Question: I am using 'IntelliJ Idea' for the java 'libgdx' development. I have 3 android/desktop modules which shares the same 'libgdx' libraries. Currently i put libgdx libs in all 3 android/desktop modules. But its going to be more than 10 modules. And its a pain process.
So what i did is, created a common android/desktop lib folder in a a root level and added that folder as a lib dependency in each android/desktop module. Desktop compiles and runs fine. But Android app compiles but not running. I am getting this error
> "caused by com.badlogic.gdx.utils.GdxRuntimeException couldn't load
shared library 'gdx' for target: Linux, 32-bit"
I opened generated 'apk', it doesnt have the libgdx jar files. Even I tried setting export option for android libs in module settings. But its not working. Check the screenshot

I wanted the idea to export the linked referenced libraries to apk bundle. is there a way?
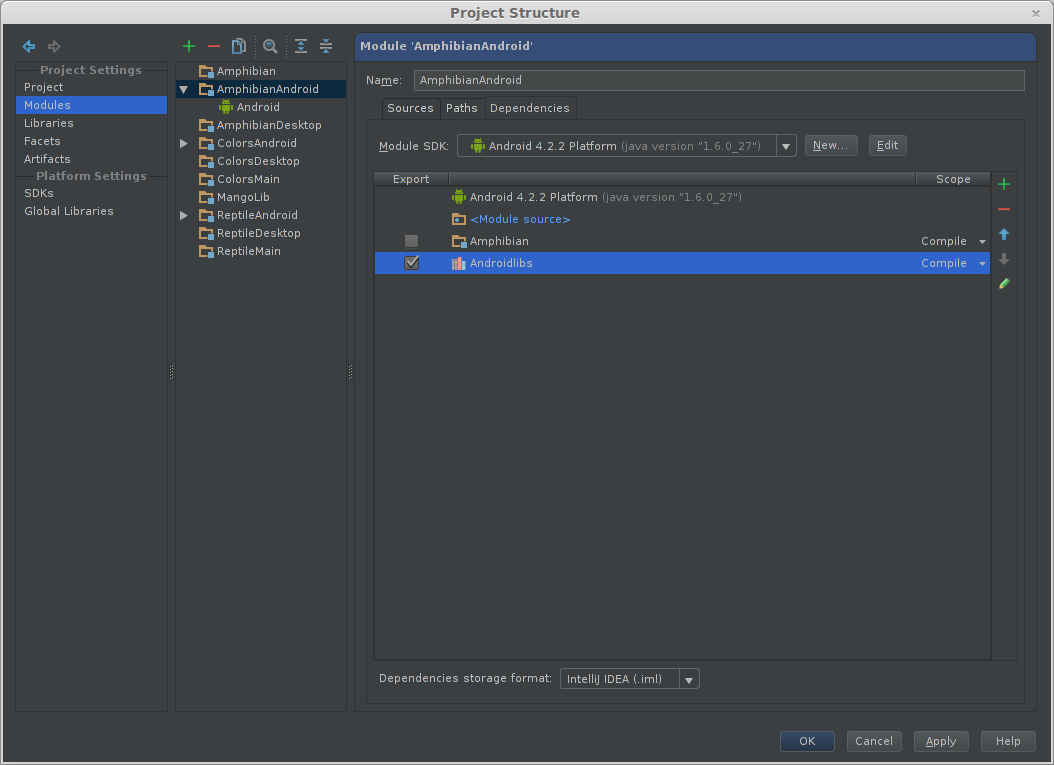
Answer: Problem is by default android modulle looks for the reference libraries under the lib folder of the particular module itself. I resolved this by changing Native libs directory from the module lib to the root lib. It works fine now. Attached the screenshot for reference